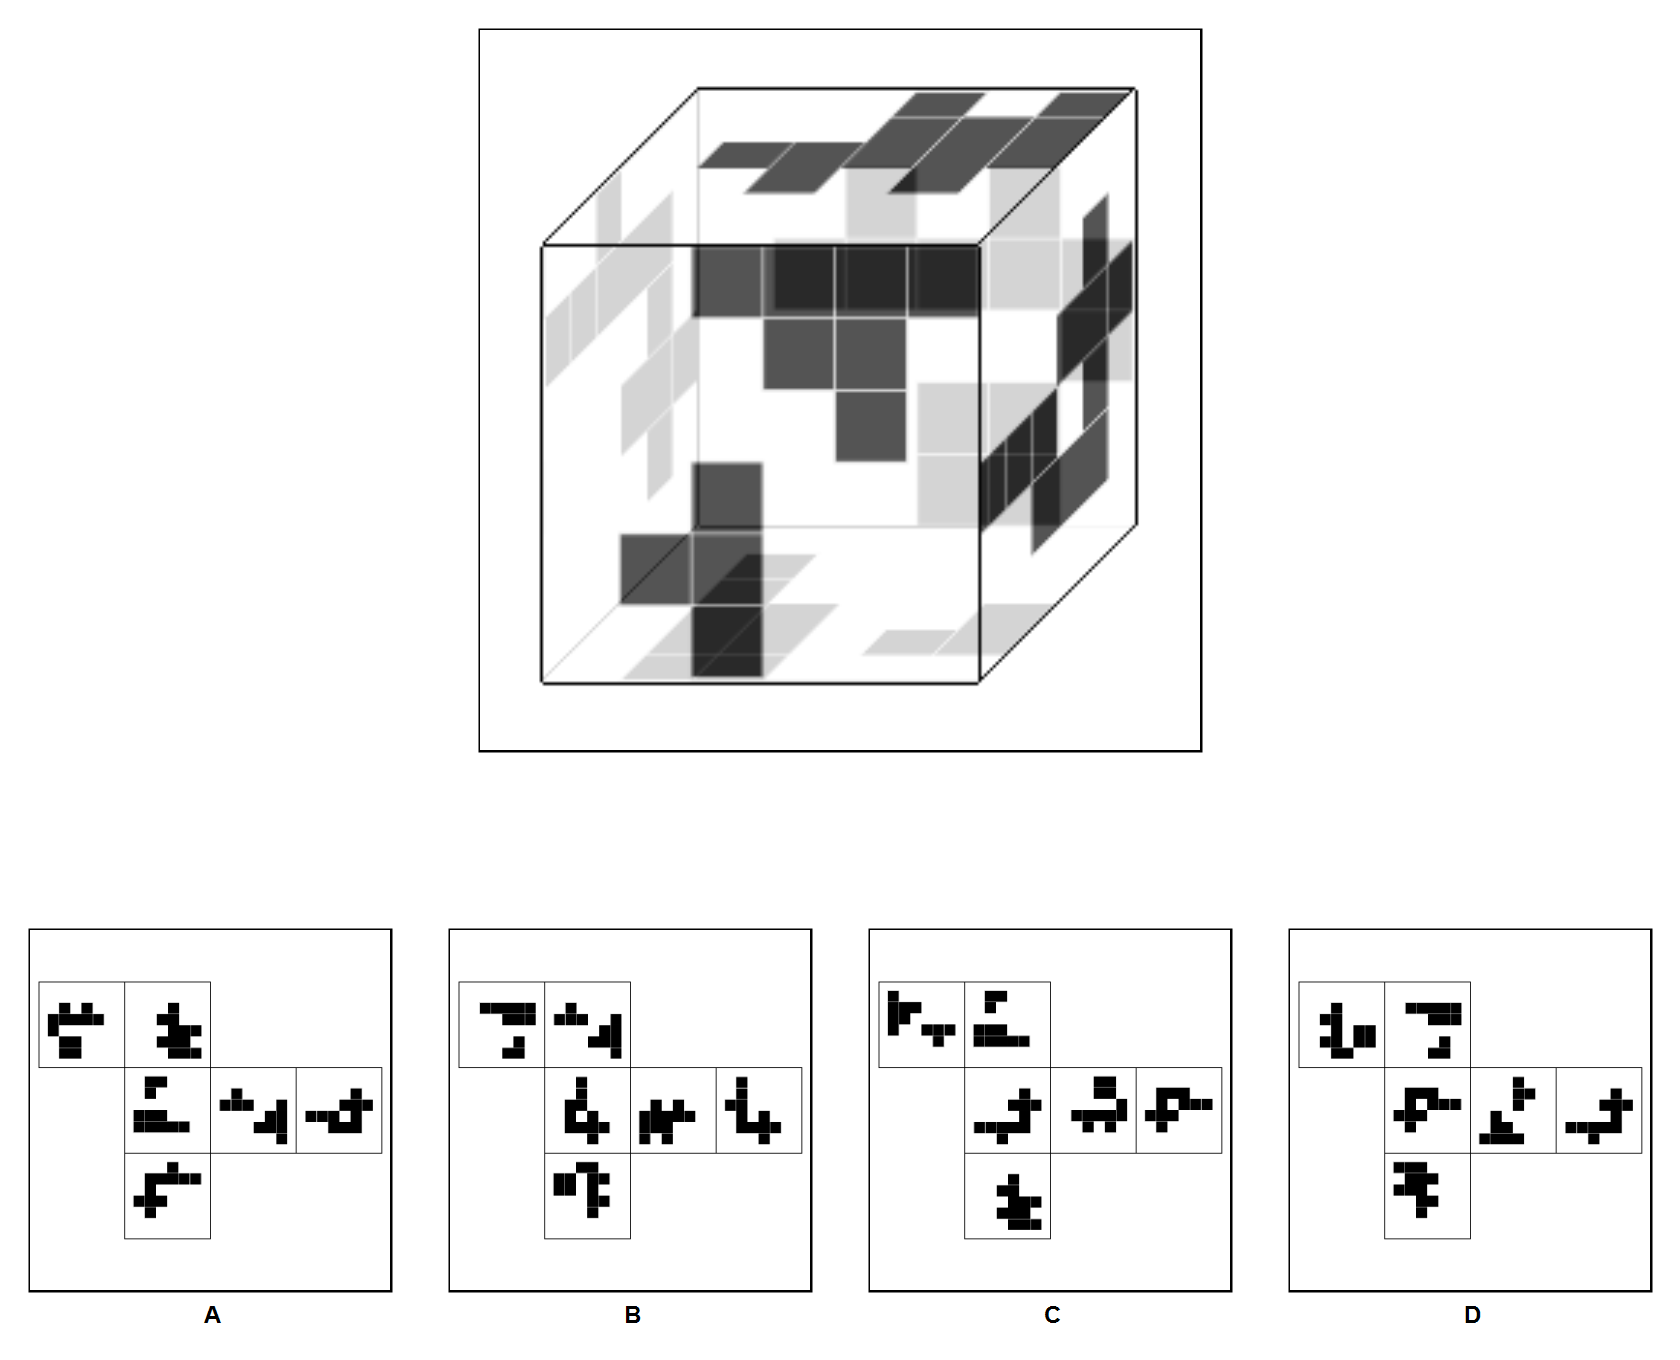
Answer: A